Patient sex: M
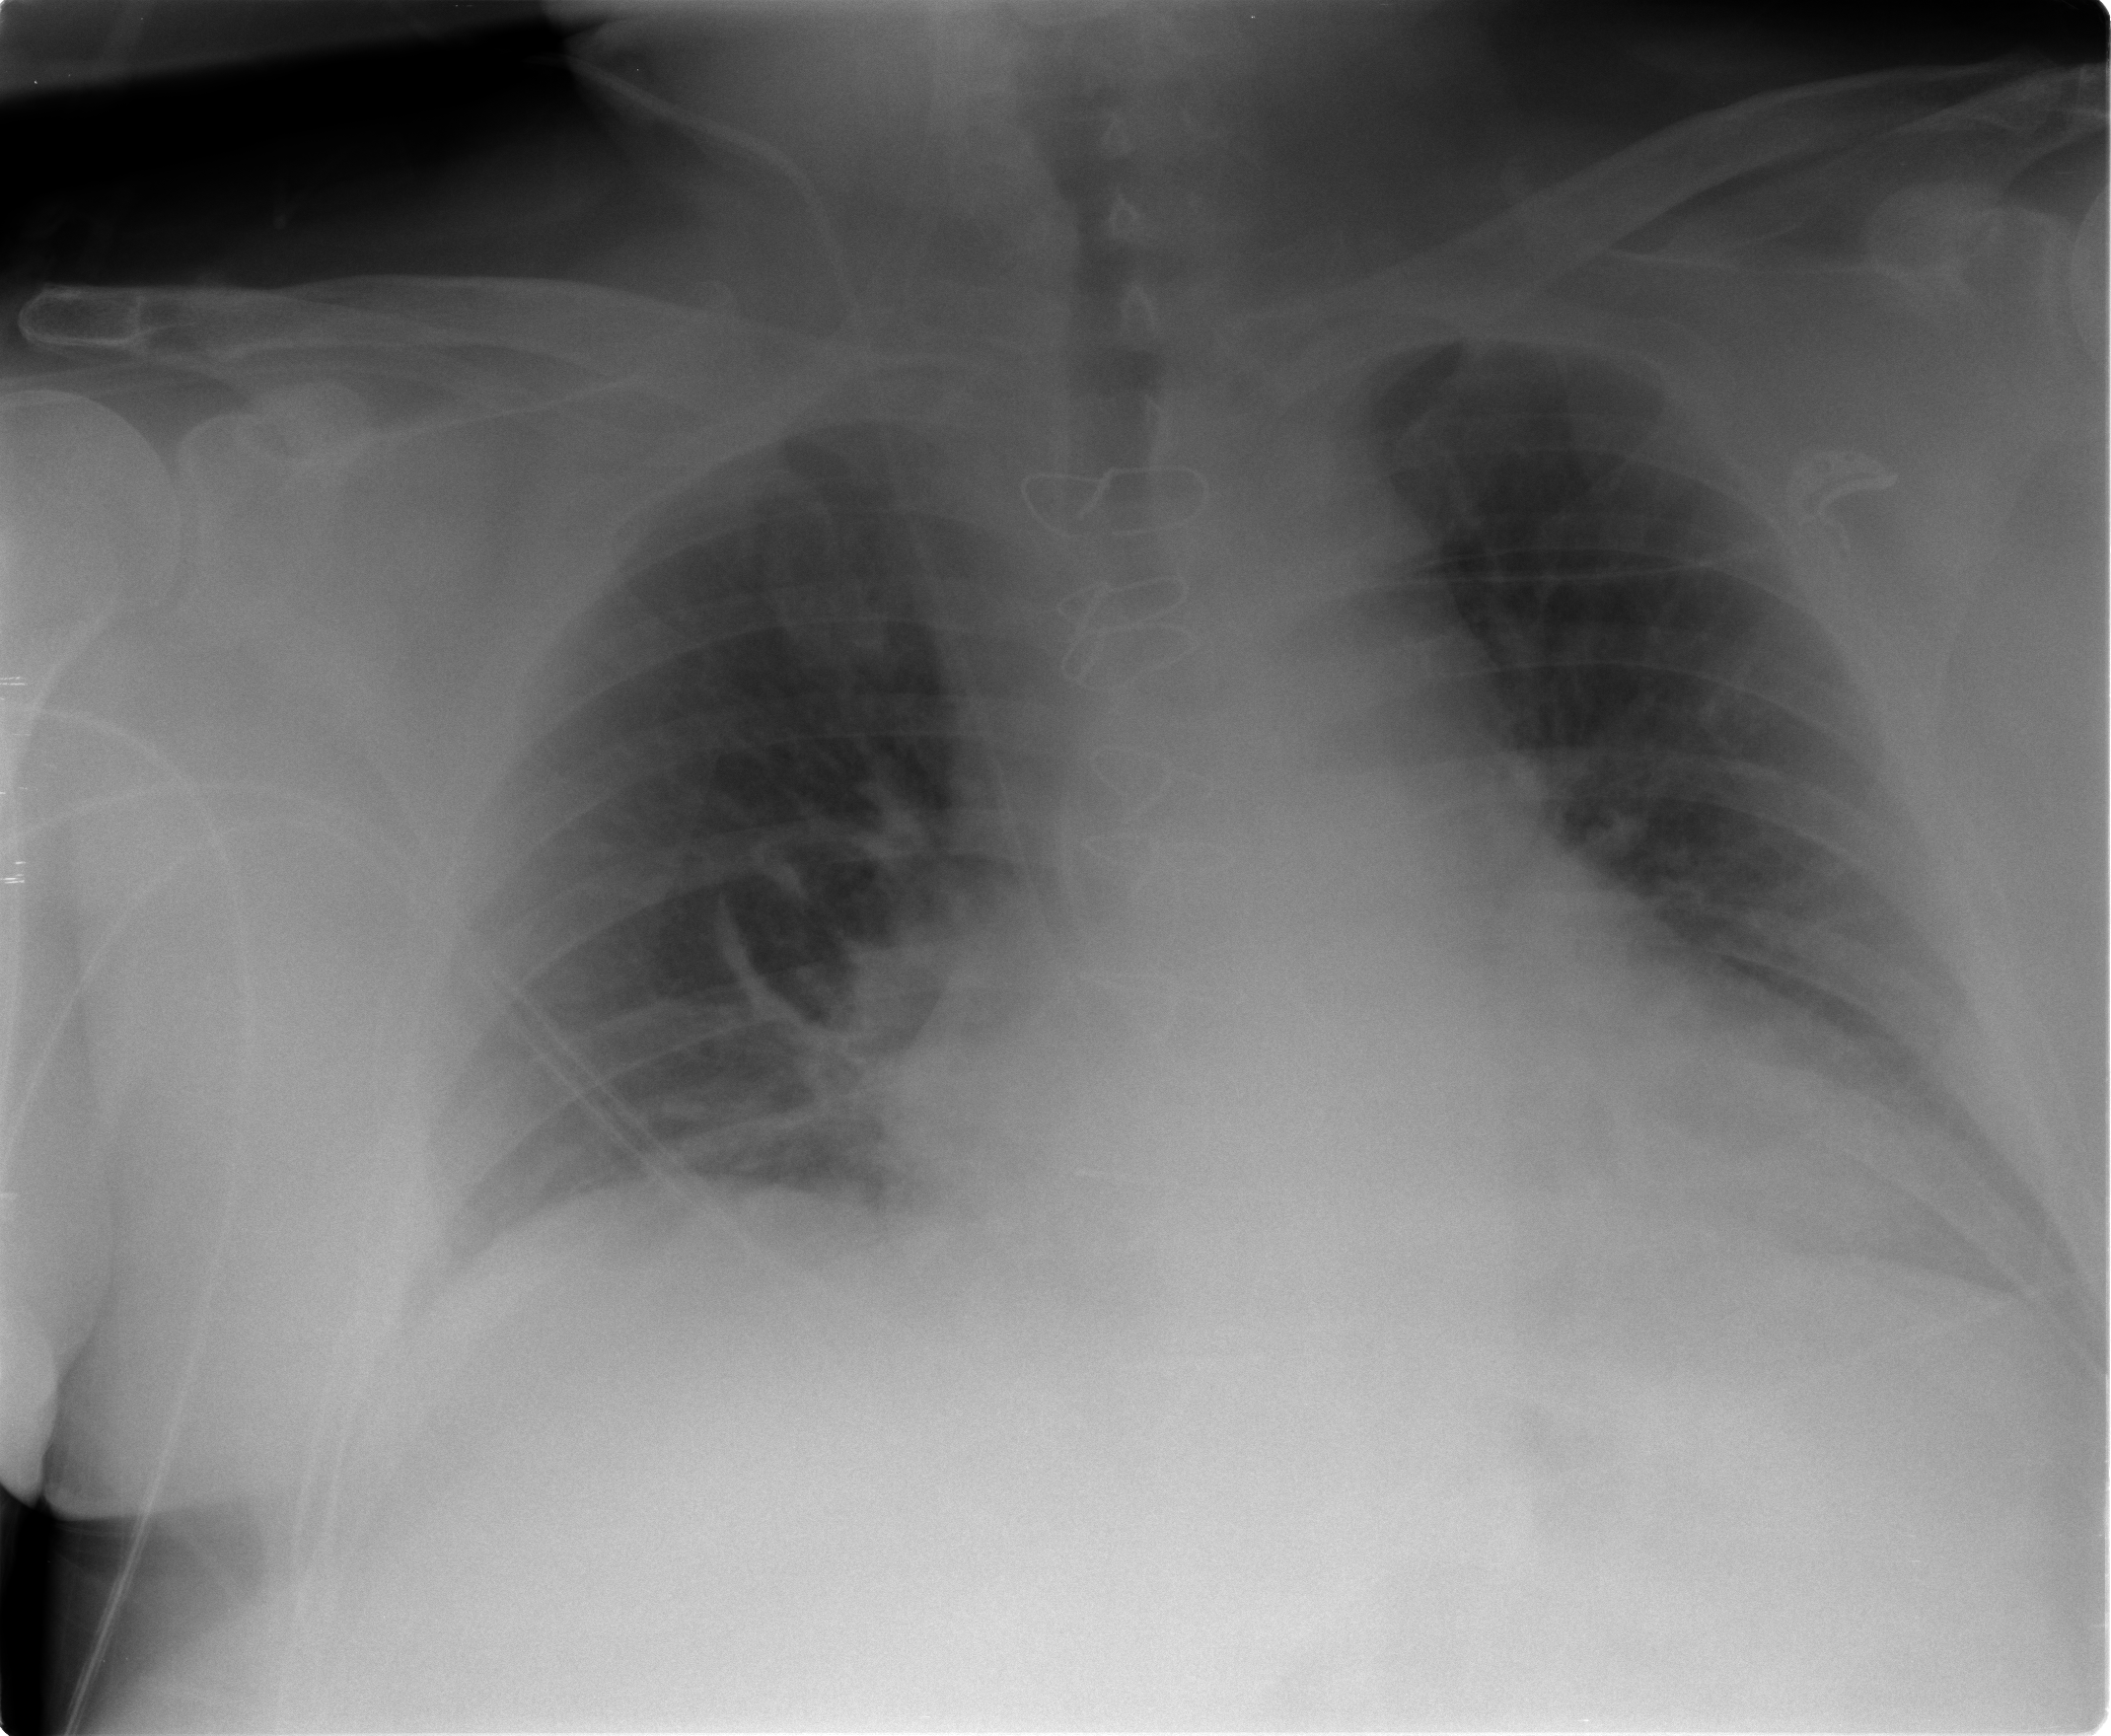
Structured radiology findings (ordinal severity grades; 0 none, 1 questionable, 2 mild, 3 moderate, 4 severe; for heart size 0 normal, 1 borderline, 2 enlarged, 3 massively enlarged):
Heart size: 2
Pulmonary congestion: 2
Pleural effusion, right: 0
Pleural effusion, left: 0
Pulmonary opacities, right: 0
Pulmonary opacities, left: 0
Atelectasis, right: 0
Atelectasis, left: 0